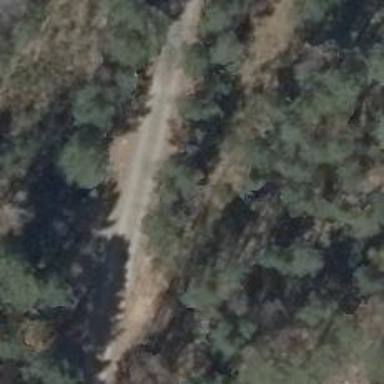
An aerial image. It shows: Path with tracktype of grade4.